Aerial crown-view tile of a tropical tree (Barro Colorado Island, Panama), acquired 20250512:
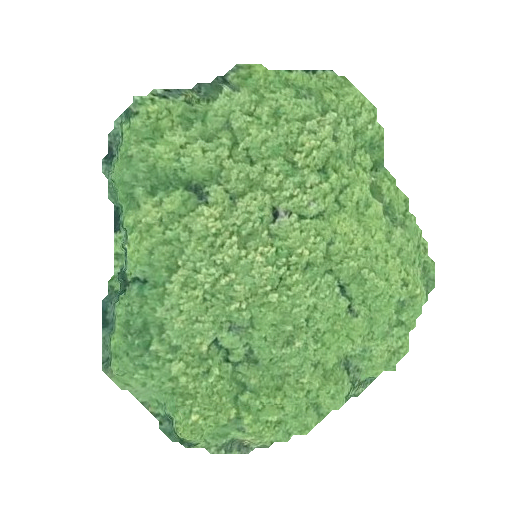
Species: Handroanthus guayacan
GBIF accepted scientific name: Handroanthus guayacan
Crown area: 145.111 m²